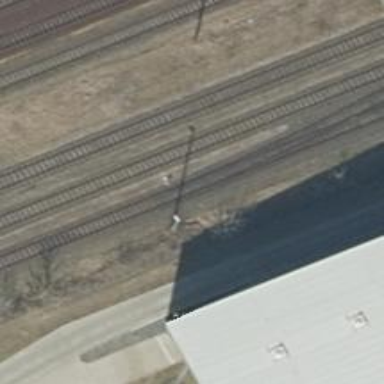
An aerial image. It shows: Railway switch.